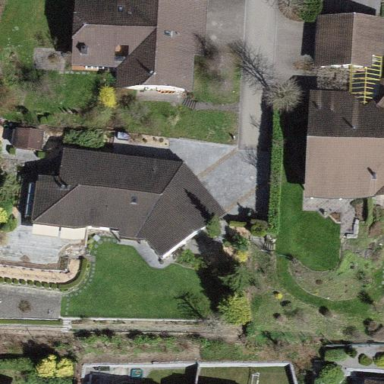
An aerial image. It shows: Simple and straightforward house.